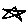
Label: star